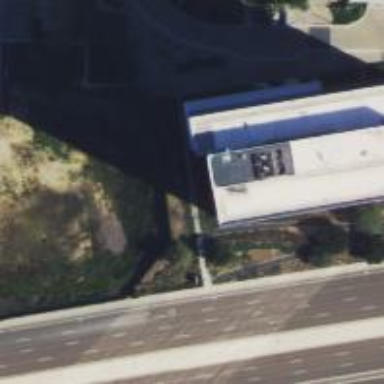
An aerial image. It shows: Office building.